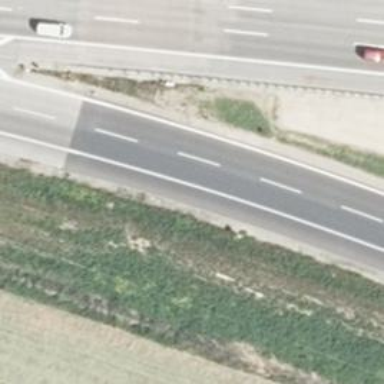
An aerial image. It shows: Asphalt motorway link.